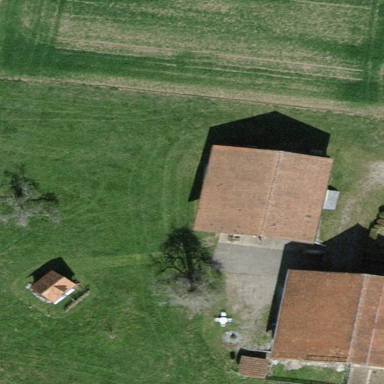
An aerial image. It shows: Farm auxiliary building.